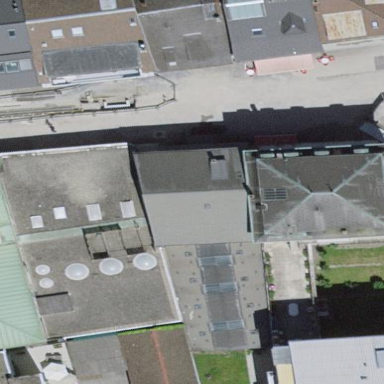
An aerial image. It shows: Building with hipped roof made of tiles. The roof is oriented along the building.